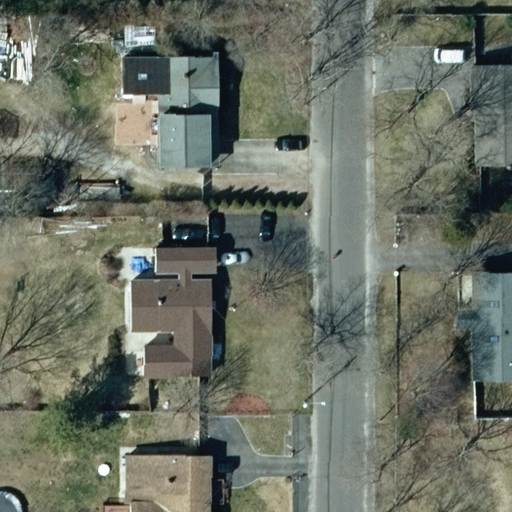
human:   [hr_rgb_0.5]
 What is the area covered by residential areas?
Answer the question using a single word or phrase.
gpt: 4525m2

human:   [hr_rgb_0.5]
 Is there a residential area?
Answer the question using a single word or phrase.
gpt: yes

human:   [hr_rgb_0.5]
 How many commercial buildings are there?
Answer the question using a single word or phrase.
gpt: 0

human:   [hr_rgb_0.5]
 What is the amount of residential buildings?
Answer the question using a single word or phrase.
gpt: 5

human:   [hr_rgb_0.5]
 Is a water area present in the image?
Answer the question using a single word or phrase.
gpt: no

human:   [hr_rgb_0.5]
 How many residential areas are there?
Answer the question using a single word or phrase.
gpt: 1

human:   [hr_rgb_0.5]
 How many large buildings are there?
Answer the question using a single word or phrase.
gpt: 0

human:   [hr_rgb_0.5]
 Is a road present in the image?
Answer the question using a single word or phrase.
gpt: yes

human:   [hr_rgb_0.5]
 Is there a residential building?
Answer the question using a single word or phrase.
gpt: yes

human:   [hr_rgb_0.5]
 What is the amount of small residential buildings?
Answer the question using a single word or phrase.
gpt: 0

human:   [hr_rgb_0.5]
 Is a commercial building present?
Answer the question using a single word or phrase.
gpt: no

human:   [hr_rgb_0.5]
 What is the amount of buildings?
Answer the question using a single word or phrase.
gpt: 5

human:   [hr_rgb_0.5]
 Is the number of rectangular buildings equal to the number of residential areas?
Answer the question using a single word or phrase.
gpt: yes

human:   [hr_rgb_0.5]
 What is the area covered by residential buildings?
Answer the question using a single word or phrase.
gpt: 1333m2

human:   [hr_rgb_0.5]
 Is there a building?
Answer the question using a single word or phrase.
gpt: yes

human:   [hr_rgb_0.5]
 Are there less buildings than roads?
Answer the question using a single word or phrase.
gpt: no

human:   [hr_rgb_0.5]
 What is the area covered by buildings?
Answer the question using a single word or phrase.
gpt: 1333m2

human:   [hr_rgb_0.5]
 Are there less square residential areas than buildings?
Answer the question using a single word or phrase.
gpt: yes

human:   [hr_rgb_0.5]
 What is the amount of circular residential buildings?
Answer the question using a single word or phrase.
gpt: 0

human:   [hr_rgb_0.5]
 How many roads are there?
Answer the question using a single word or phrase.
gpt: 1

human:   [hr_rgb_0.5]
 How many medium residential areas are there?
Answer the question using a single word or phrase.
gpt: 0

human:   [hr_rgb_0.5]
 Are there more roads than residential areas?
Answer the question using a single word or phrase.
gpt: no

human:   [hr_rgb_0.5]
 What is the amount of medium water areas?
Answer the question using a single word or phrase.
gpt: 0

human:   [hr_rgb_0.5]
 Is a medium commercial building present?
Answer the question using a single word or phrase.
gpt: no

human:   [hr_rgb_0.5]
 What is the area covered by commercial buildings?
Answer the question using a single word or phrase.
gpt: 0m2

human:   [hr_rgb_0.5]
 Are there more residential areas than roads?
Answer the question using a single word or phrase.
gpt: no

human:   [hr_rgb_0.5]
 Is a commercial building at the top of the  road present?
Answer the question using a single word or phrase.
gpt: no

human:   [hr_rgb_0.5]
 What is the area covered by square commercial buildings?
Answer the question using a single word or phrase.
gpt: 0m2

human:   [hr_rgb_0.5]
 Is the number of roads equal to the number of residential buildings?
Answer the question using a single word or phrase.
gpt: no

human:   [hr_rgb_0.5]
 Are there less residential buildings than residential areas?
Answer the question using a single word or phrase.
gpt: no

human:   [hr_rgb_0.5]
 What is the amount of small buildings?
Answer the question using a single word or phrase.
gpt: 0

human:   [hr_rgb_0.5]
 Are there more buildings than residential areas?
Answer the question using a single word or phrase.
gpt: yes

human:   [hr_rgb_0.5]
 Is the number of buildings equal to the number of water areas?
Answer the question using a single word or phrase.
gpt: no

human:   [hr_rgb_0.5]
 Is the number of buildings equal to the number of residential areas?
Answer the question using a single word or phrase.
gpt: no

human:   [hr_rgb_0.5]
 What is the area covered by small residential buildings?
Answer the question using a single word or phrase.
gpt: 0m2

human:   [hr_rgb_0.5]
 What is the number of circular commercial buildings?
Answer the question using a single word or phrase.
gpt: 0

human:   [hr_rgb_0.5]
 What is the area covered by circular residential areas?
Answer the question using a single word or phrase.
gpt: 0m2

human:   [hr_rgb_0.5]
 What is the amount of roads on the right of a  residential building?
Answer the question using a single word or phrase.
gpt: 1

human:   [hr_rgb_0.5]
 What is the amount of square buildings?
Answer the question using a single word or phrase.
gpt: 0

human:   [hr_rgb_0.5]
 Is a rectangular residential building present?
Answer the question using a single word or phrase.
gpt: yes

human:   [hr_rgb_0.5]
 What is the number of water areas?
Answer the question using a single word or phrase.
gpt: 0

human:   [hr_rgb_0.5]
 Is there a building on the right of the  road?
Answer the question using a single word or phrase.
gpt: yes

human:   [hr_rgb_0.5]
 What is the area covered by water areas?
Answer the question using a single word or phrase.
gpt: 0m2

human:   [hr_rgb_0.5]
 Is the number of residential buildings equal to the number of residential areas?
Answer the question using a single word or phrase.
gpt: no

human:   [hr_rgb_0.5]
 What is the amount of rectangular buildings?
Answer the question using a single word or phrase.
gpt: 1

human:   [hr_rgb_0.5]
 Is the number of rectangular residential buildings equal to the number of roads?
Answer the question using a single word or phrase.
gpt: yes

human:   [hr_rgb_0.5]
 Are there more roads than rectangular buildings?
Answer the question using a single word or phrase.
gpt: no

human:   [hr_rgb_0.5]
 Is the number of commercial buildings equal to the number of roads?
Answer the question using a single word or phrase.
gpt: no

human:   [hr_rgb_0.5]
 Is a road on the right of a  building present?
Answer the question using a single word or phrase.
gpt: yes

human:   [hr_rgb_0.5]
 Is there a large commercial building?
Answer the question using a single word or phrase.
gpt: no

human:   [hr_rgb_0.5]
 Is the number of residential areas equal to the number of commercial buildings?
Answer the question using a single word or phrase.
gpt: no

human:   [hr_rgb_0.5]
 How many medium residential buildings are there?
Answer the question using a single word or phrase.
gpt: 5

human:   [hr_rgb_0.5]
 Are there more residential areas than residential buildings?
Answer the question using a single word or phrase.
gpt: no

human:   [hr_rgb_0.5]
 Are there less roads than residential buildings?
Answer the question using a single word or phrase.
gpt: yes

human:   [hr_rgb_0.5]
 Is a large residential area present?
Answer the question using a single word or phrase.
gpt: yes

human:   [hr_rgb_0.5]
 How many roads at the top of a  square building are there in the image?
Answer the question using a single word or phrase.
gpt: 0

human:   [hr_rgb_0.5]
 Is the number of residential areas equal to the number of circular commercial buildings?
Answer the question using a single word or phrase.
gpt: no

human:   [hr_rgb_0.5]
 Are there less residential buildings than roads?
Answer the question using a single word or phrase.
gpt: no

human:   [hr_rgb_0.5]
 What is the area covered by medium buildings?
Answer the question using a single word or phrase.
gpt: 1333m2

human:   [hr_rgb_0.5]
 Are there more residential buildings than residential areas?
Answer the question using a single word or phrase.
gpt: yes

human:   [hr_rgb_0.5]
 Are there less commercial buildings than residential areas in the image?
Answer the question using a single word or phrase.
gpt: yes

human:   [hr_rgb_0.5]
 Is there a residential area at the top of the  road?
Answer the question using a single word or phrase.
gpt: no

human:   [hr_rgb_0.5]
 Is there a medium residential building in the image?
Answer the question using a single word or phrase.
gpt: yes

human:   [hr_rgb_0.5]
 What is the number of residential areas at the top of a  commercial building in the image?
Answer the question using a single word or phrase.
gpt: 0